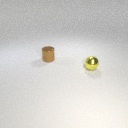
small brown metal cylinder to the left of small yellow metal sphere